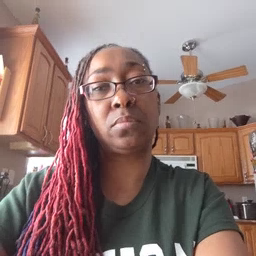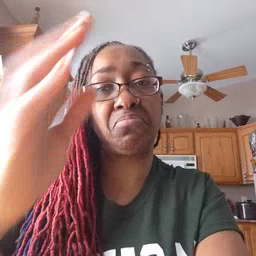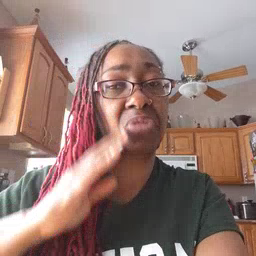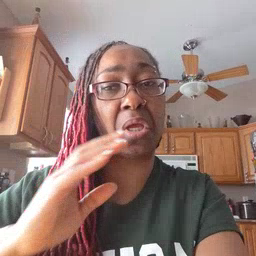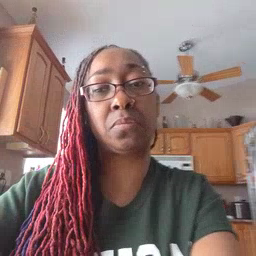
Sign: sad